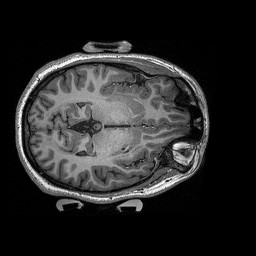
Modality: T1w
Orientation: coronal